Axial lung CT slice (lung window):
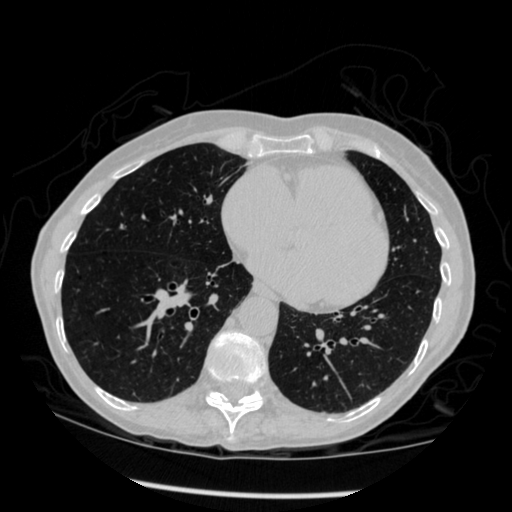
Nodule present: no